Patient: sex F, age 55
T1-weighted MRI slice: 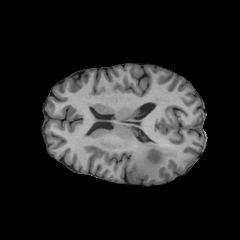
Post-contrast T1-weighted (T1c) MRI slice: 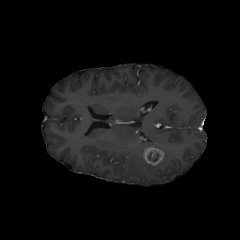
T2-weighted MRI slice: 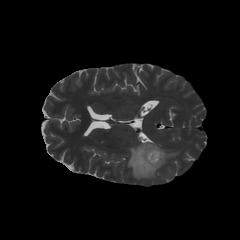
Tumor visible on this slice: yes
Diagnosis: Glioblastoma, IDH-wildtype
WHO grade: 4